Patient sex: M
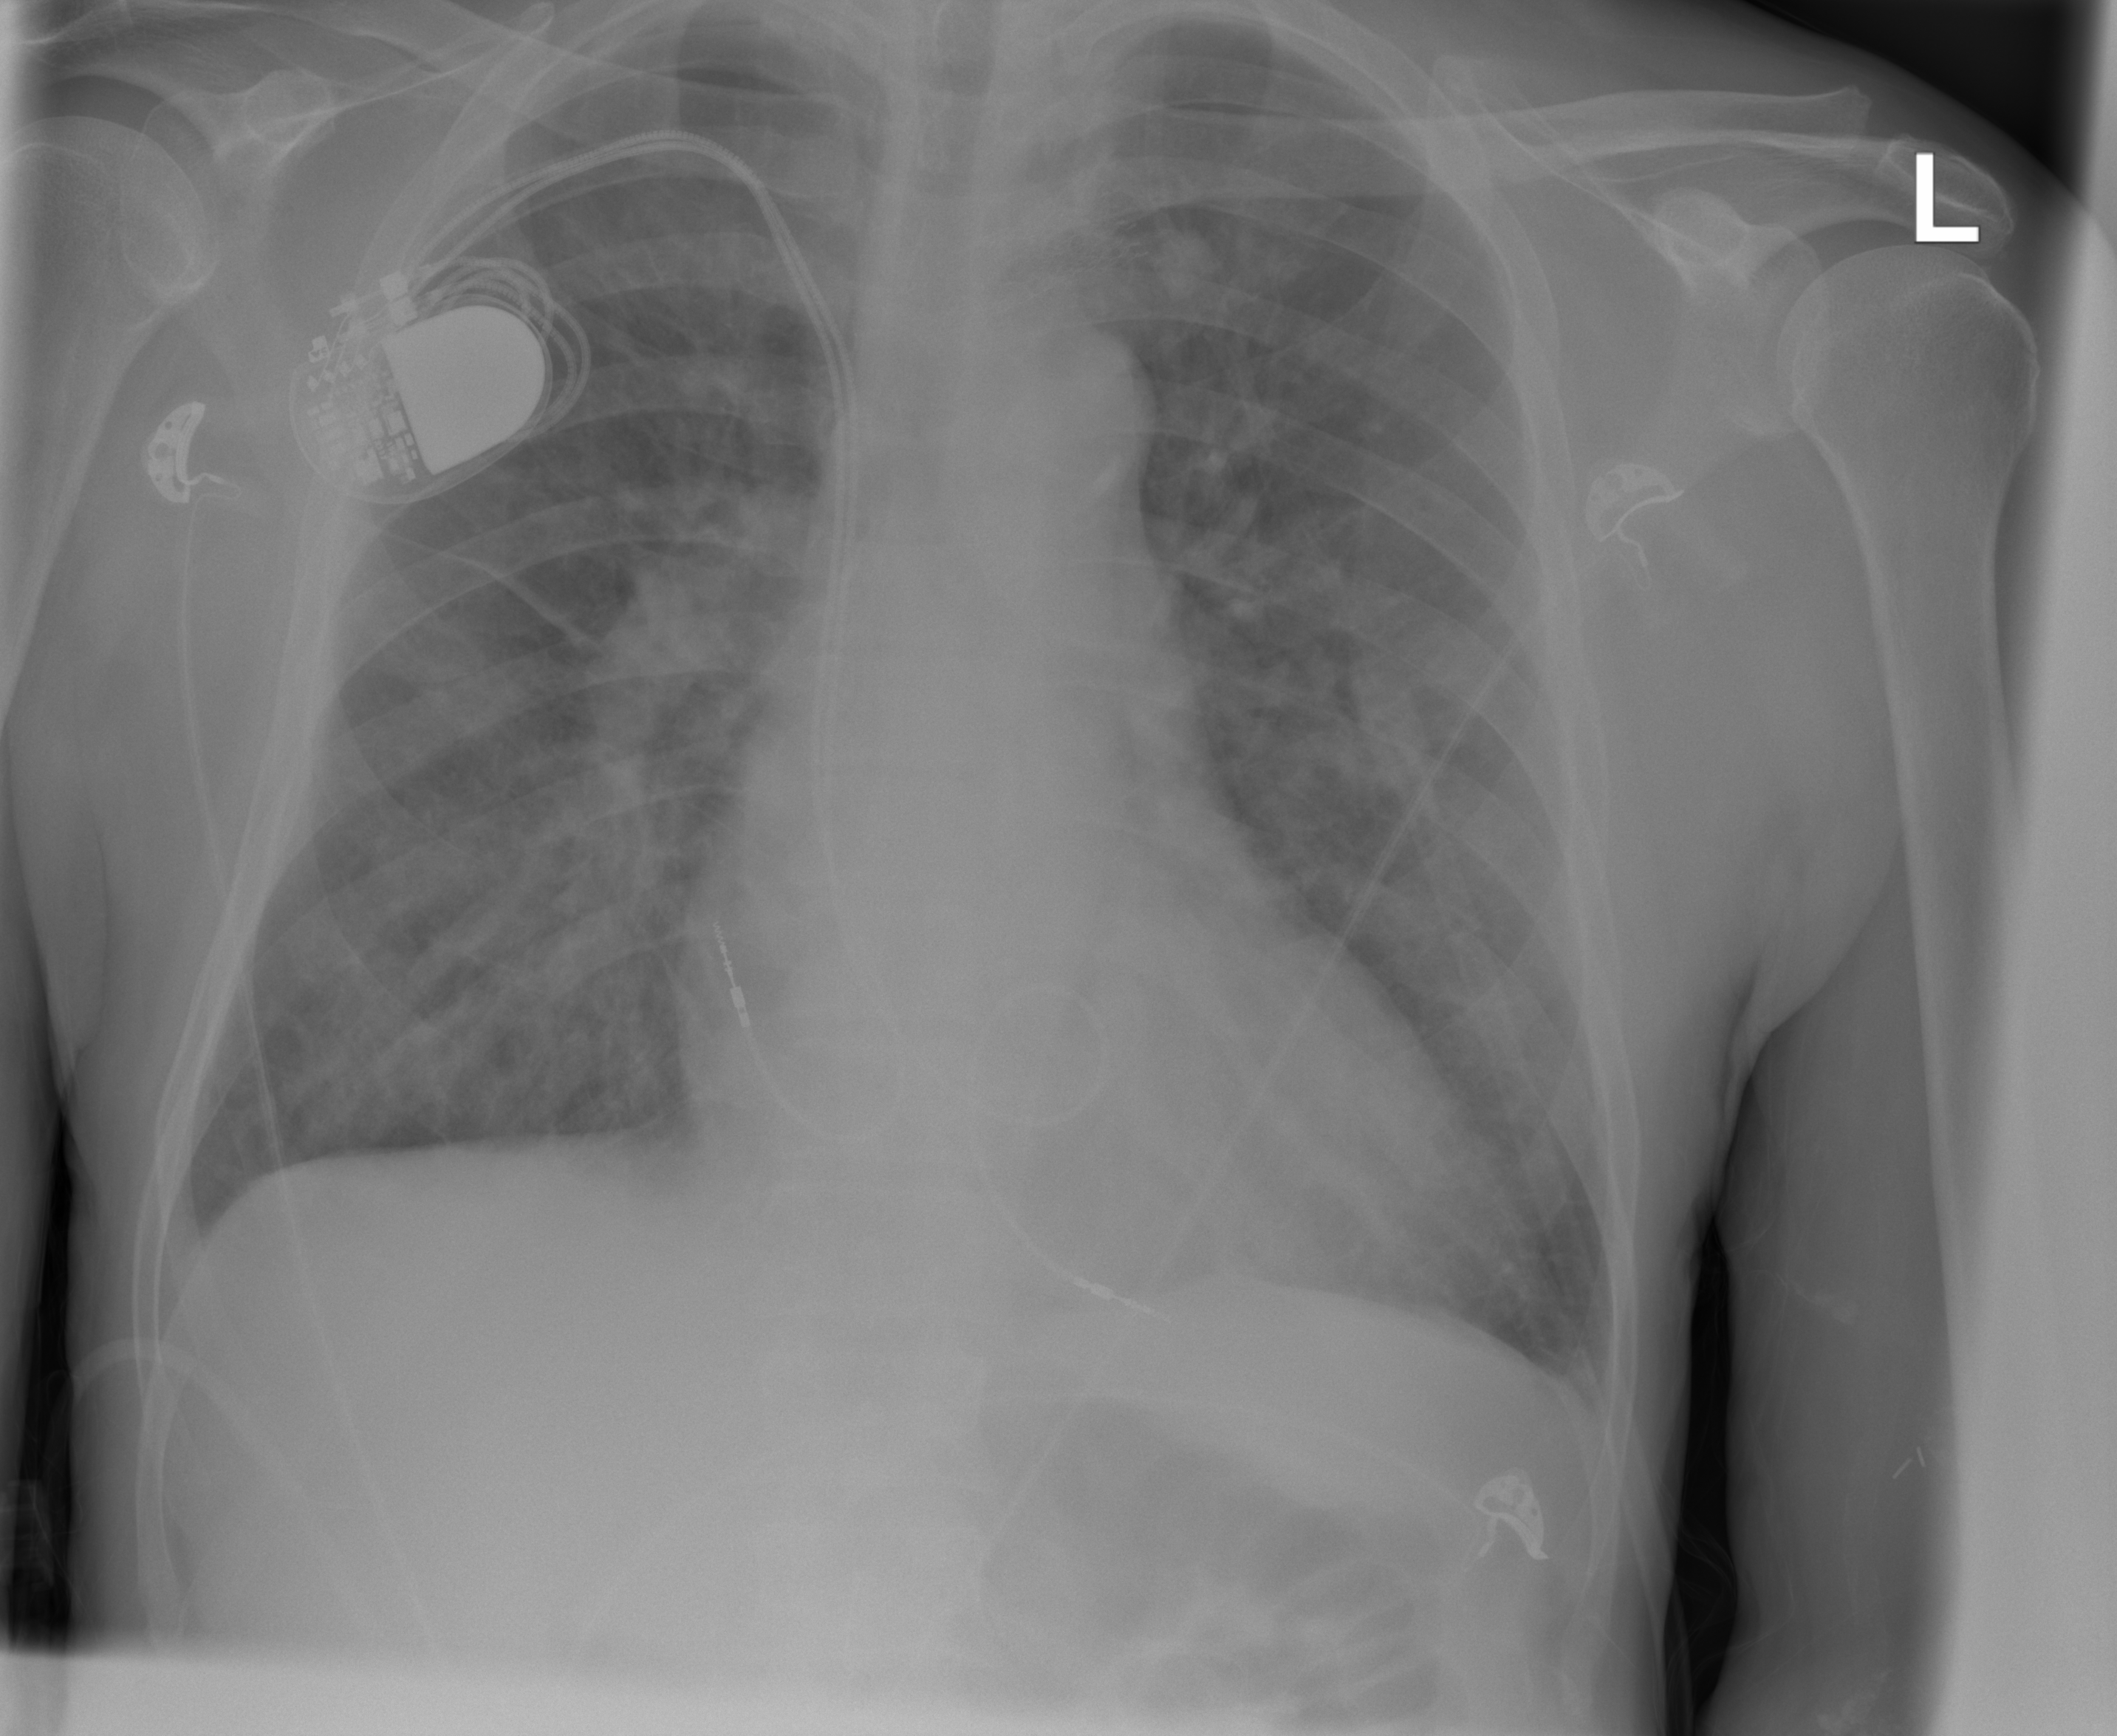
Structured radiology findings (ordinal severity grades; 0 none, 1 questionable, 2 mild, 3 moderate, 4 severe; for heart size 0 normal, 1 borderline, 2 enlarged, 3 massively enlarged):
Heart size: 2
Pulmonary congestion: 2
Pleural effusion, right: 2
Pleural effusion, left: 2
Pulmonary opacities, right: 2
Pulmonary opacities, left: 0
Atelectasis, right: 2
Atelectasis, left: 0